Contrast-enhanced CT slice 98 of 182
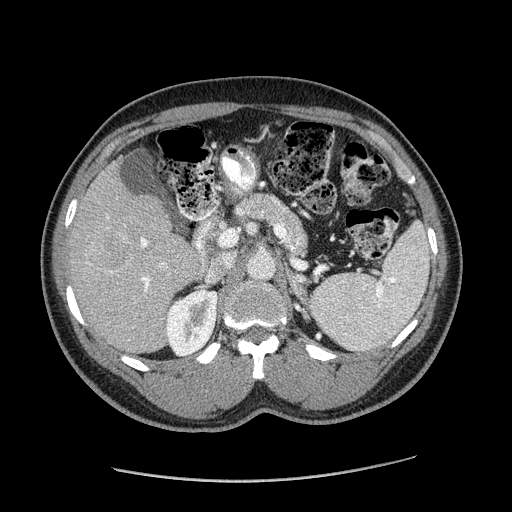
Segmented voxel counts for this case:
Liver: 1050209 voxels
Tumor mass: 14999 voxels
Portal vein: 8919 voxels
Abdominal aorta: 11325 voxels